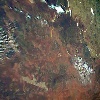
Label: land